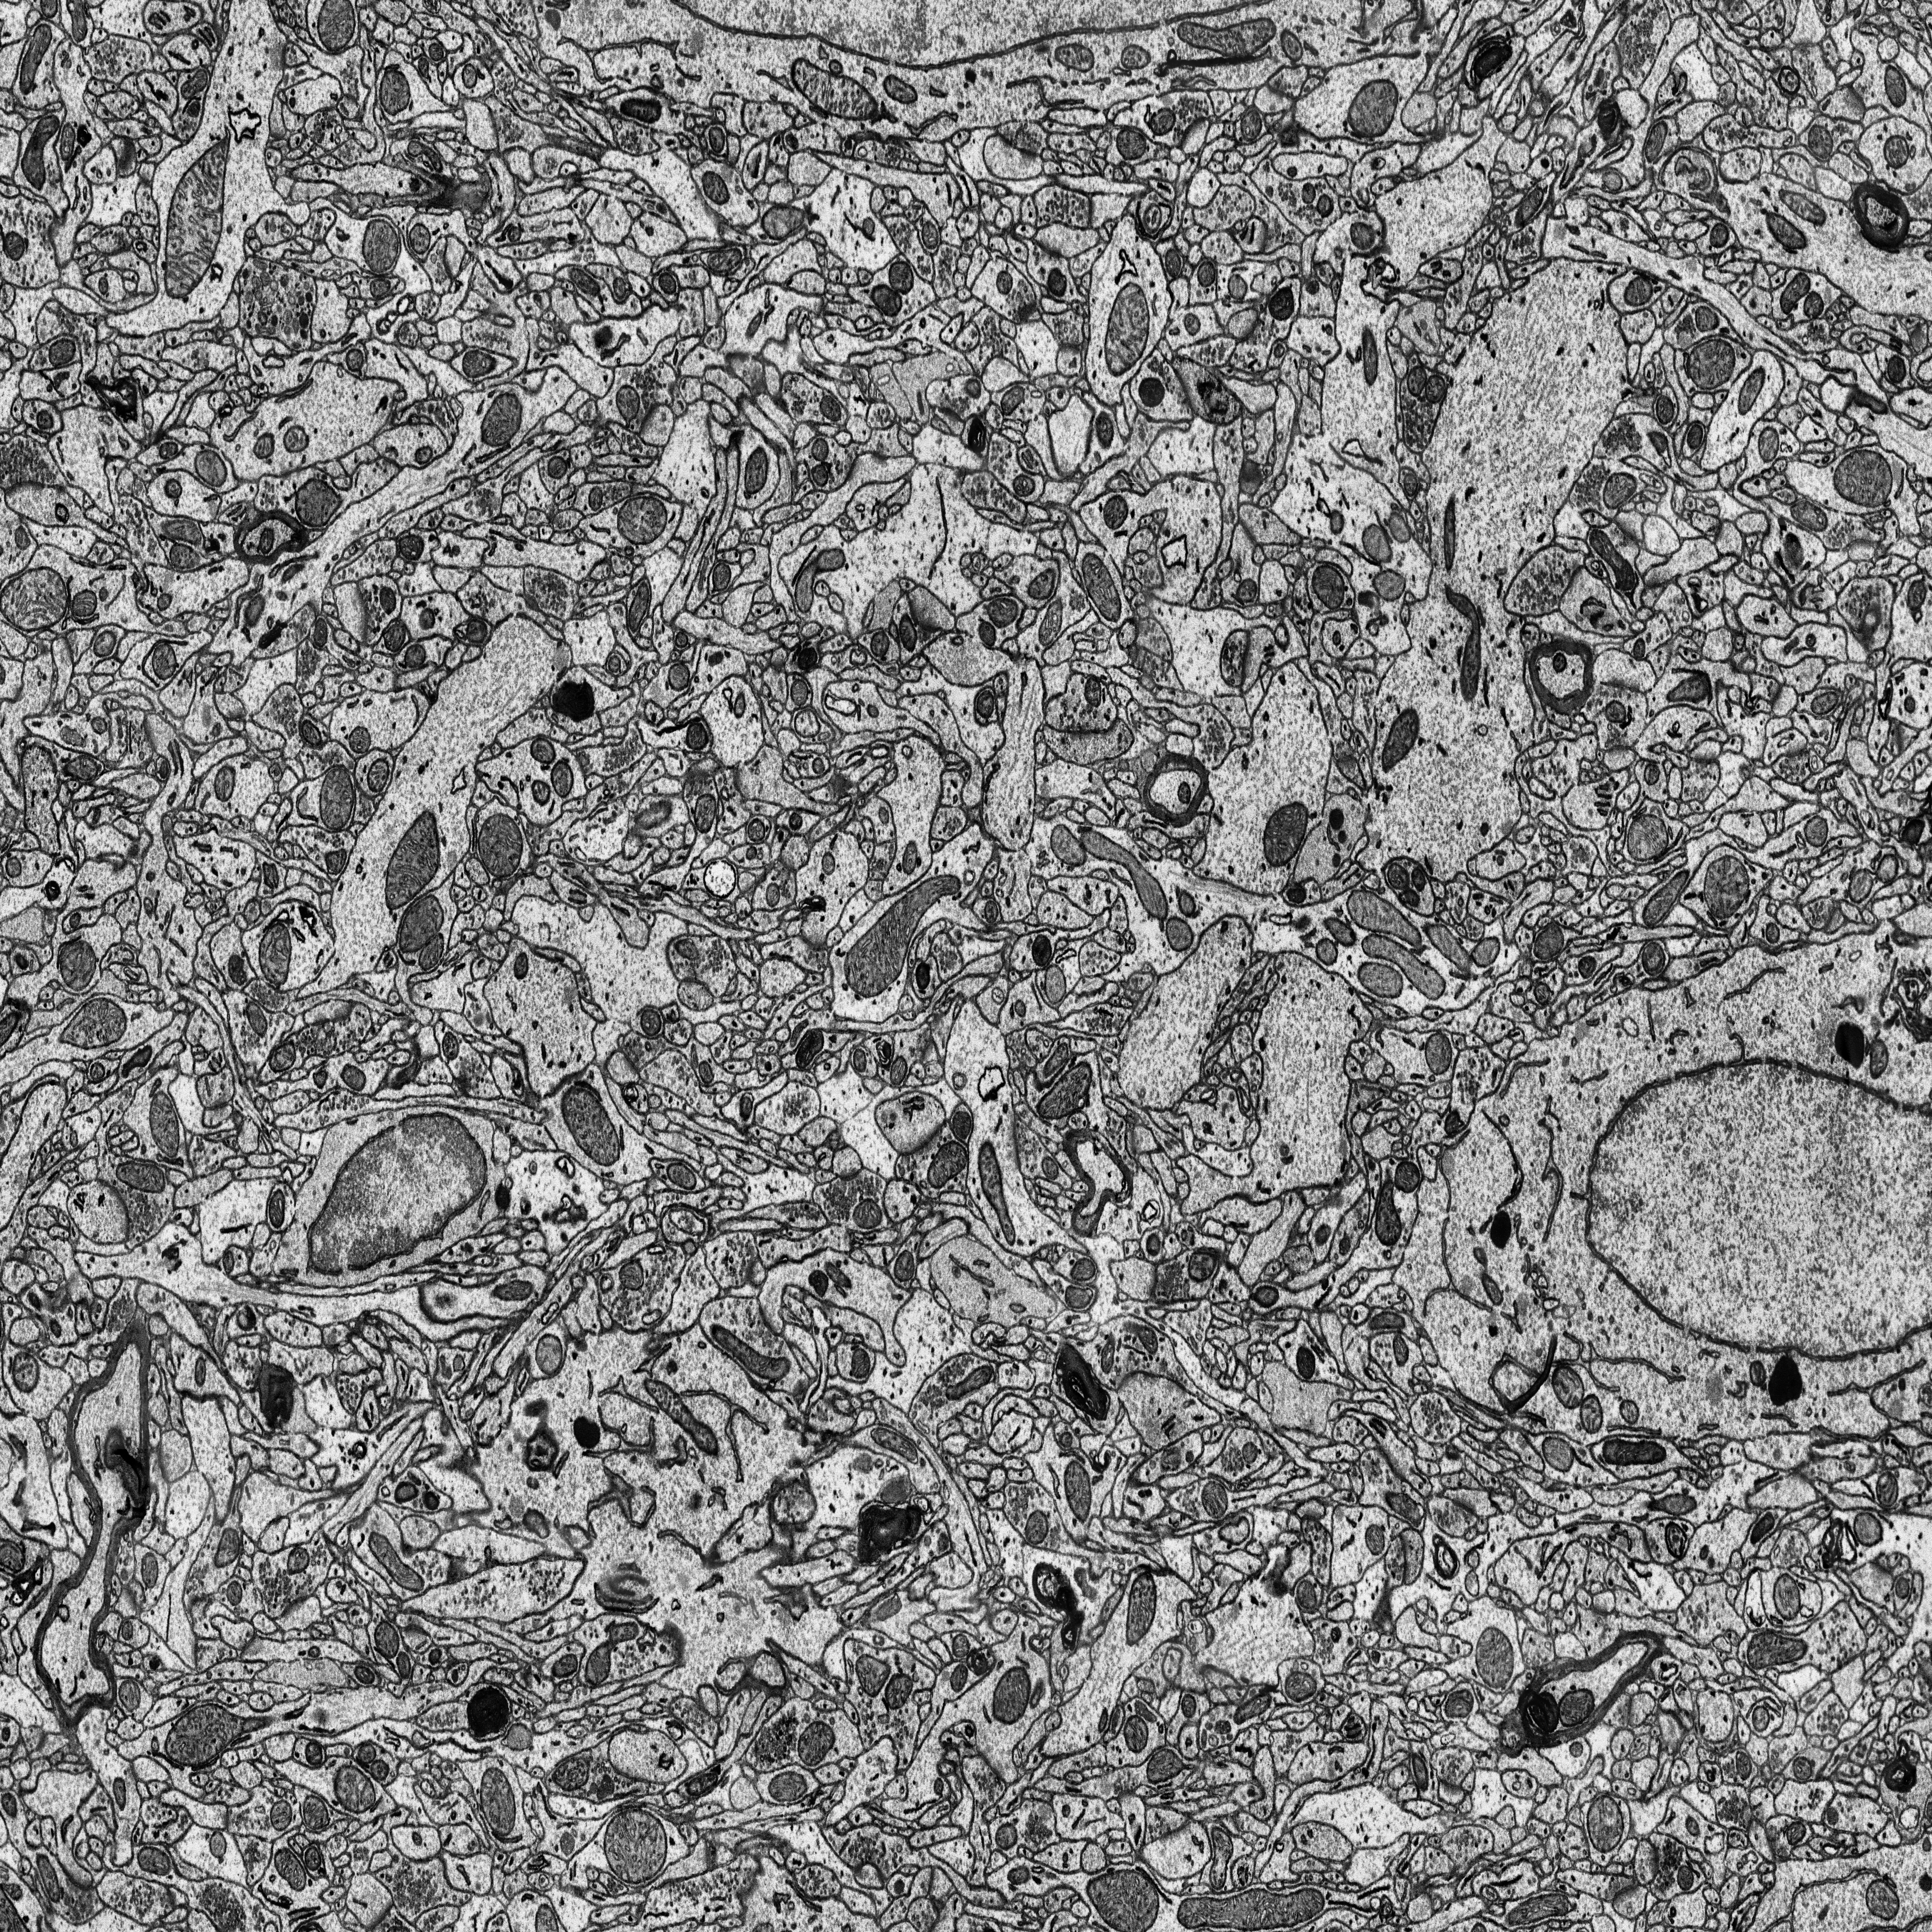
Electron microscopy slice of rat cortex tissue
Slice depth (z): 149
Mitochondria instances in slice: 417